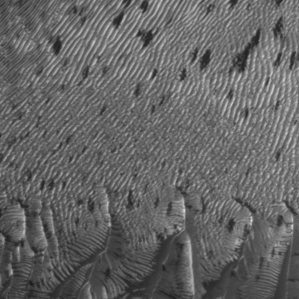
Label: frost